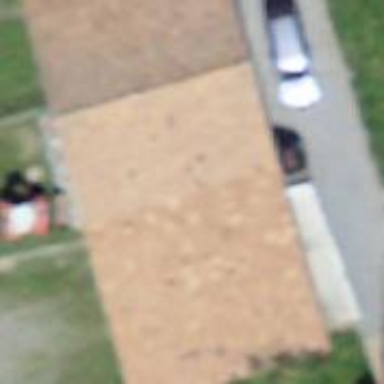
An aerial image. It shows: Shed building.